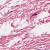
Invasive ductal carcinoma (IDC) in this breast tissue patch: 0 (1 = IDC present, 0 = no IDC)